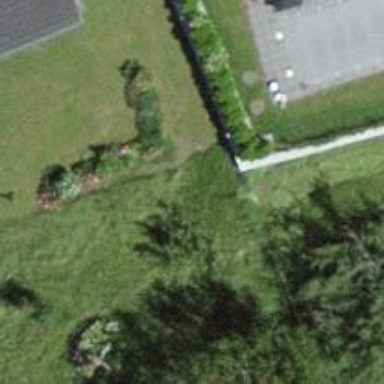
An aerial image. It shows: Hedge barrier.